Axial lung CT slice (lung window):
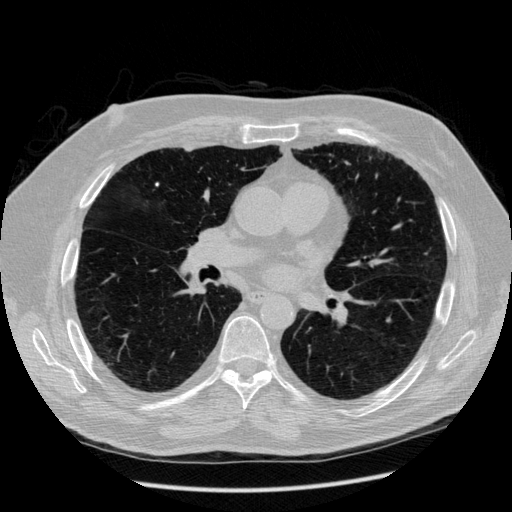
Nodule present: yes
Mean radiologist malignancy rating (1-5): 1